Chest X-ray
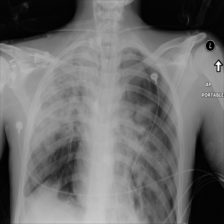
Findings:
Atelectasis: negative
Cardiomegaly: negative
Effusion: negative
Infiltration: positive
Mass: negative
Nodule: negative
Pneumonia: negative
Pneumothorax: positive
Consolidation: positive
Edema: negative
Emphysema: negative
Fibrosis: negative
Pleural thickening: negative
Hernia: negative